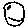
Label: smiley face